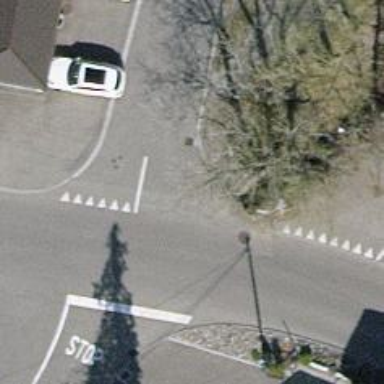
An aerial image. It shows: Guidepost providing information.